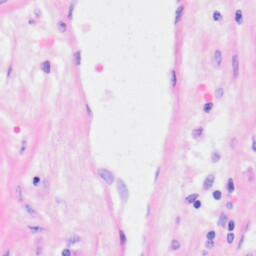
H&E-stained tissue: Kidney